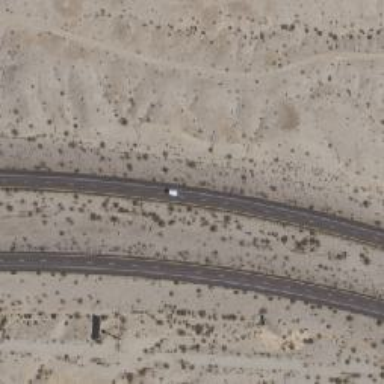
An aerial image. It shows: Abandoned road.